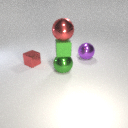
large green metal sphere below small green rubber cube